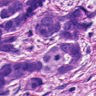
Metastatic tissue present: yes